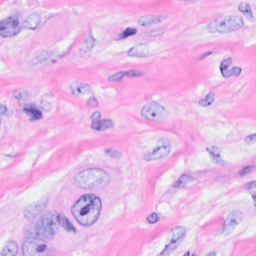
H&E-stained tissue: Breast